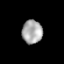
Tissue: prostate
Cell type: T cells
Senescence score: 0.3054
Nuclear area (px): 470
Mean DAPI intensity: 168.804